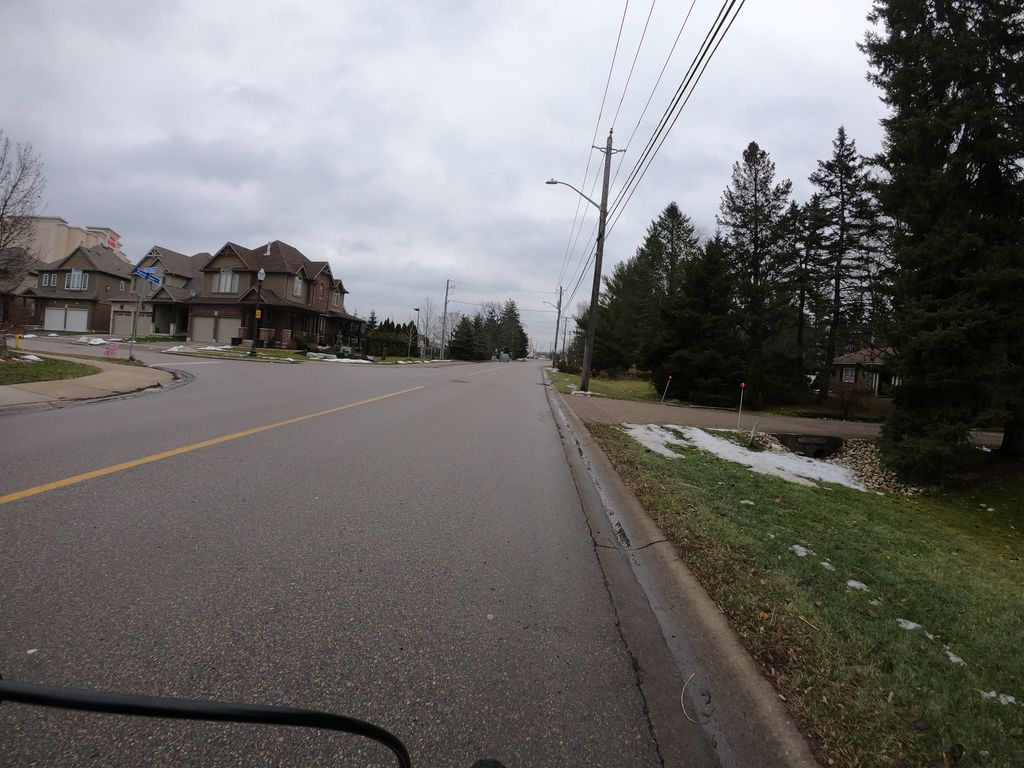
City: kitchener-waterloo